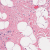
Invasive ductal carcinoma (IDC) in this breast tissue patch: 1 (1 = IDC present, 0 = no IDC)